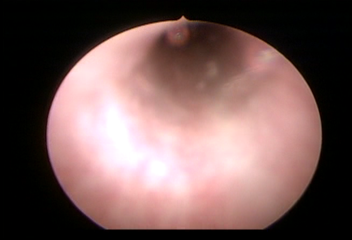
Modality: WLC
Class: Normal mucosa
Bladder cancer association: No